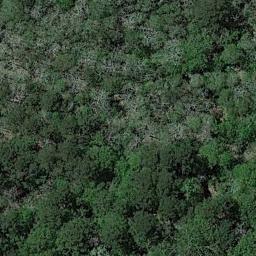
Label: forest